Question: I want to make a scatter plot using matplotlib. If I want to use any kind of marker the default plotting behavior of matplotlib cuts off the left half of the marker on the left side of the plot, and the right side of the marker on the right side of the plot. I was looking for the most automatic way of adding some extra space to the left and right side of the plot without adding extra tick labels, so my markers aren't cut off and it also doesn't look like there are x-tick labels that don't correspond to any points.
'''
from matplotlib import pyplot as plt
import numpy as np
xx = np.arange(10)
yy = np.random.random( 10 )
plt.plot(xx, yy, 'o' )
'''
This code results in a graph that looks like this:

I'd like full circles at x = 0 and x = 4.5, but I don't want any more tick labels, and I'd like to be the code to be as short and automatic as possible.
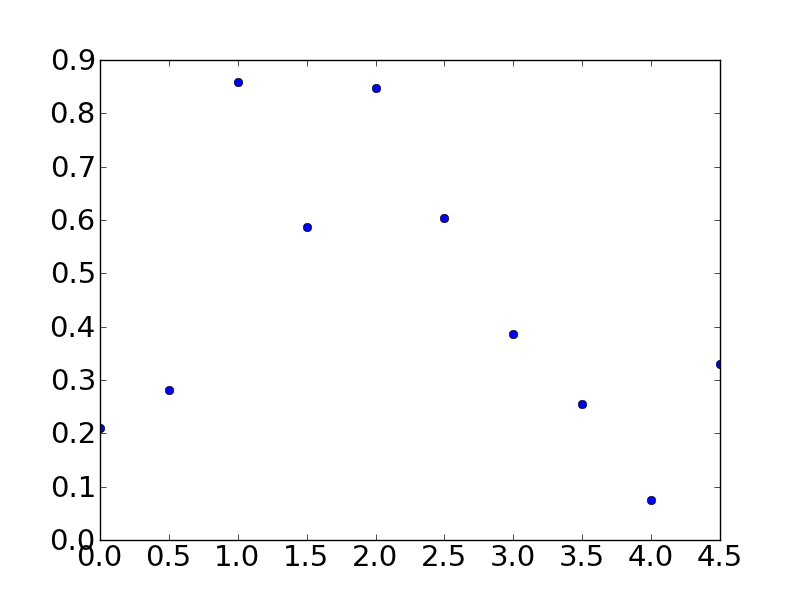
Answer: You will have to write code to do this, but you wont need to know anything about your data in advance. In other words, 'xx' can change and this still will work as you expect (I think).
Basically you'd like the x-tick labels that you have, but you don't like the limits. So write code to
1. save the ticks,
2. adjust the limits, and
3. reinstate the old ticks.
---
'''
from matplotlib import pyplot as plt
import numpy as np
xx = np.arange(10)
np.random.seed(101)
yy = np.random.random( 10 )
plt.plot(xx, yy, 'o' )
xticks, xticklabels = plt.xticks()
# shift half a step to the left
# x0 - (x1 - x0) / 2 = (3 * x0 - x1) / 2
xmin = (3*xticks[0] - xticks[1])/2.
# shaft half a step to the right
xmax = (3*xticks[-1] - xticks[-2])/2.
plt.xlim(xmin, xmax)
plt.xticks(xticks)
plt.show()
'''
This results in the following figure:

As you can see, you have the same issue for the y values, which you can correct following the same procedure.
---
Another option is turning off the clipping of the line, using the 'clip_on' keyword: 'plt.plot(xx, yy, 'o', clip_on=False)':

Now the circles are right at the edge, but they are not clipped and extend past the frame of the axes.